Question: Im trying to add a constraint to a reservation table, the reservation can either be for a flight or accommodation or both.

- - 'acc_id''NULL'-
Here are my constraints for this table
'''
ALTER TABLE HOLIDAY_RESERVATION ADD CONSTRAINT HOLIDAY_PK PRIMARY KEY (RESV_ID);
ALTER TABLE HOLIDAY_RESERVATION ADD CONSTRAINT CUSTOMER_FK FOREIGN KEY (BOOKING_CUS_ID) REFERENCES CUSTOMER (CUS_ID);
ALTER TABLE HOLIDAY_RESERVATION ADD CONSTRAINT STAFF_FK3 FOREIGN KEY (EMP_ID) REFERENCES STAFF (EMP_ID);
ALTER TABLE HOLIDAY_RESERVATION ADD CONSTRAINT FLIGHT_FK FOREIGN KEY (IN_FLIGHT_ID) REFERENCES FLIGHT (FLI_ID);
ALTER TABLE HOLIDAY_RESERVATION ADD CONSTRAINT FLIGHT_FK1 FOREIGN KEY (OUT_FLIGHT_ID) REFERENCES FLIGHT (FLI_ID);
ALTER TABLE HOLIDAY_RESERVATION ADD CONSTRAINT ACC_FK FOREIGN KEY (ACC_ID) REFERENCES ACCOMMODATION (ACC_ID);
'''
and the only constraint that is yielding an error is;
'''
ALTER TABLE HOLIDAY_RESERVATION ADD CONSTRAINT FLIGHT_FK1 FOREIGN KEY (OUT_FLIGHT_ID) REFERENCES FLIGHT (FLI_ID);
'''
I get
'''
ERROR at line 1:
ORA-02298: cannot validate (U1146815.FLIGHT_FK1) - parent keys not found
'''
What seems to be the problem? i understand that it has to do with orphan childs, but i am setting nulls so i dont understand, please advise
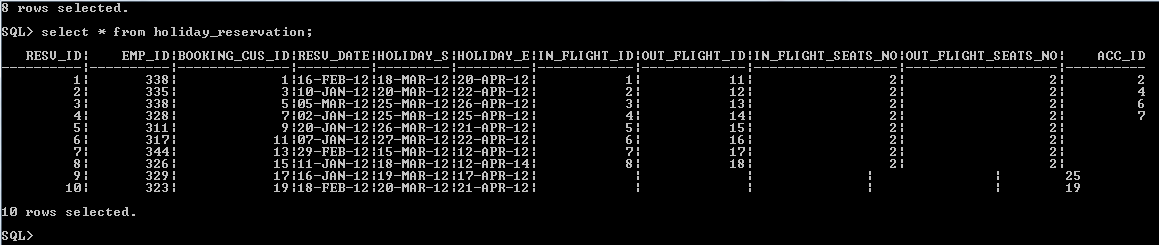
Answer: The error indicates that the 'FLIGHT' table does not have an entry for at least one of the 'FLI_ID' values between 11 and 18. You'd need to insert a row in the 'FLIGHT' table for whatever flights are missing or update your table to have a different 'OUT_FLIGHT_ID'.